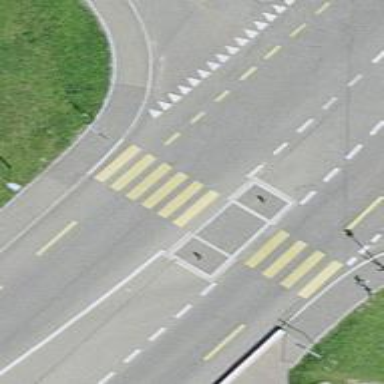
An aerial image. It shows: Primary highway with advisory cycle lane.